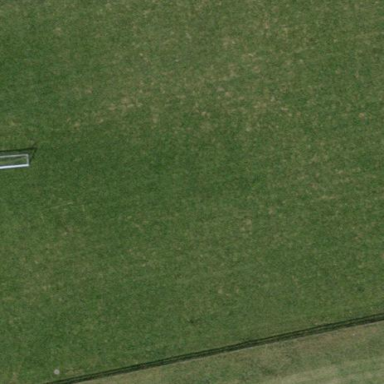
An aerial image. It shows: Soccer pitch for outdoor sports and leisure activities.